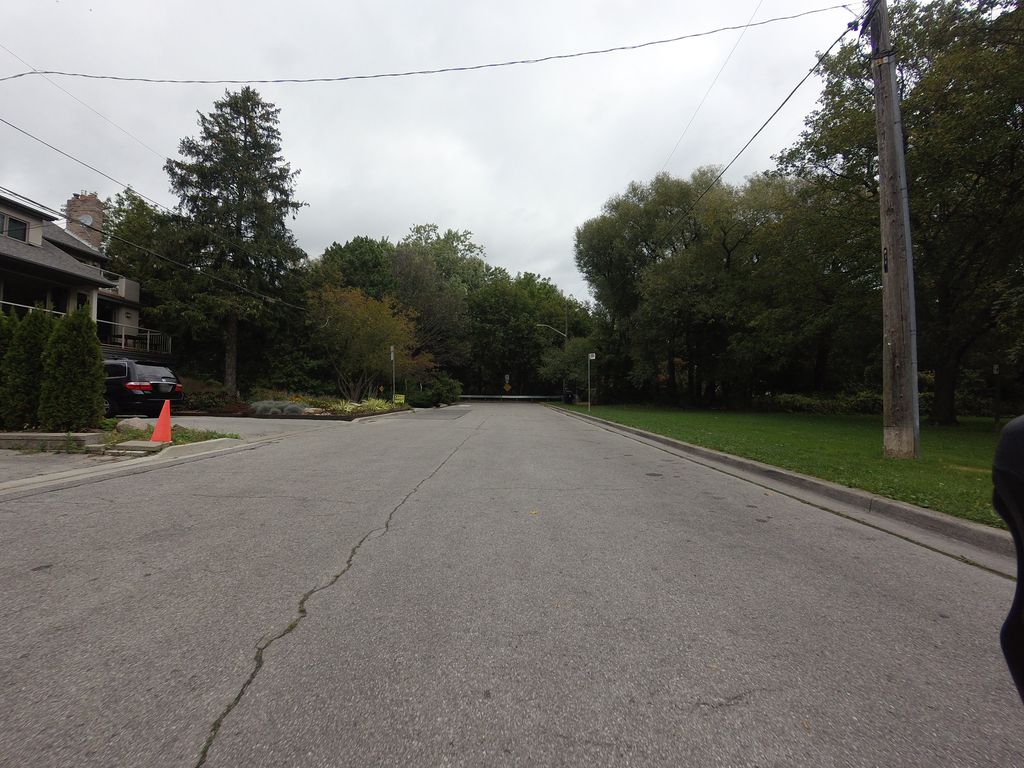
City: toronto